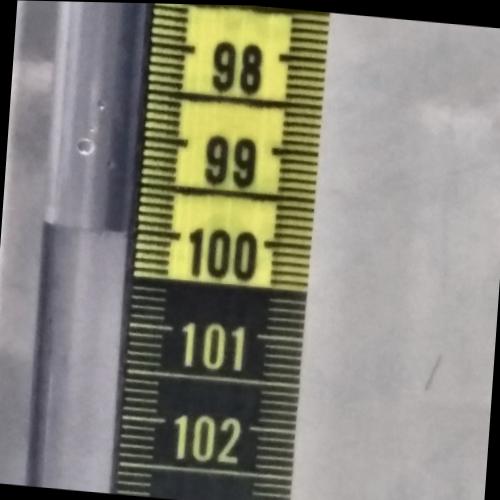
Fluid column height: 100.0 cm